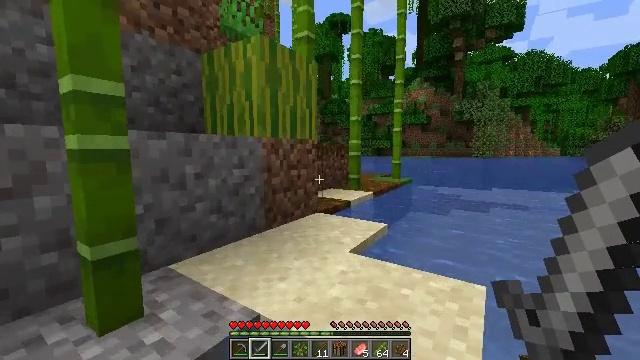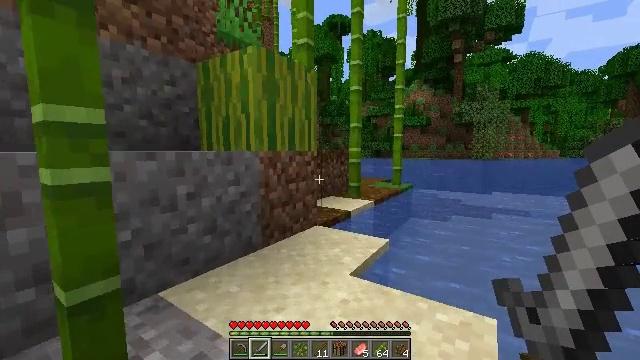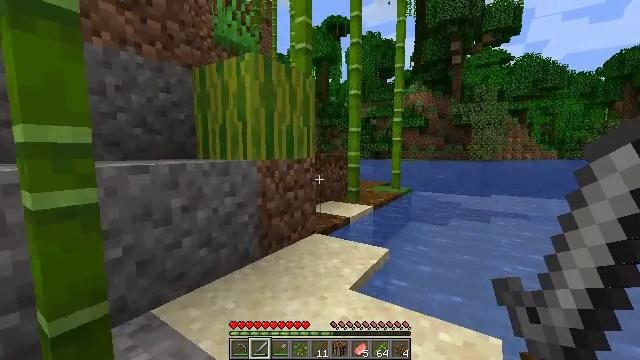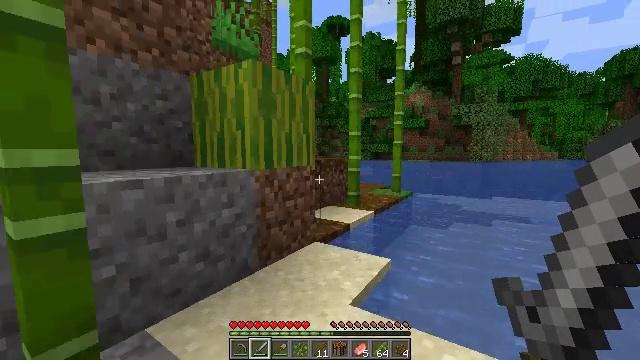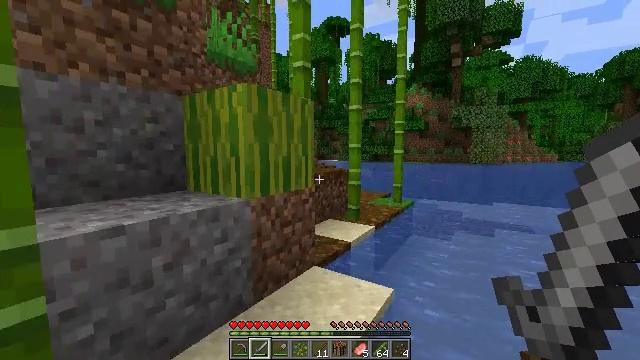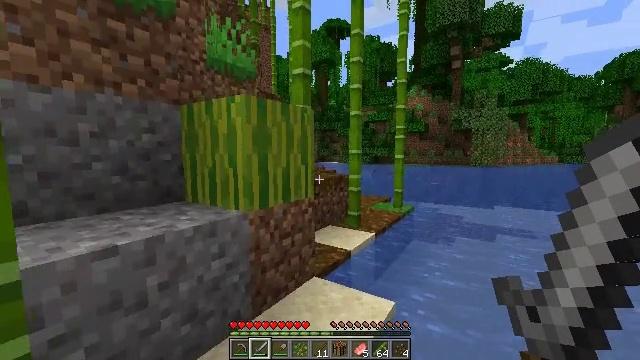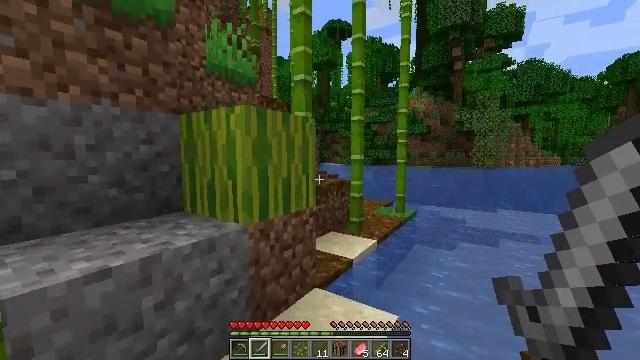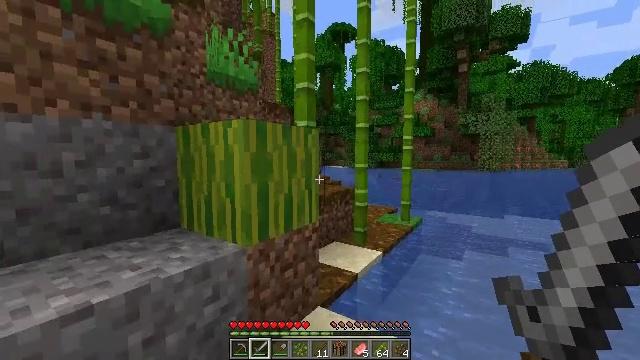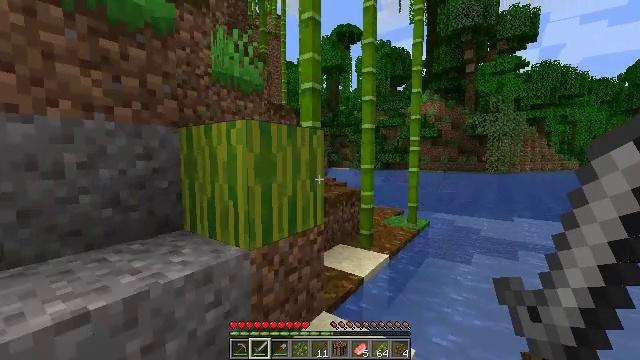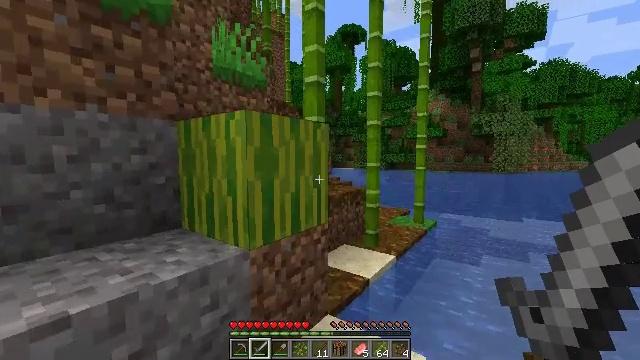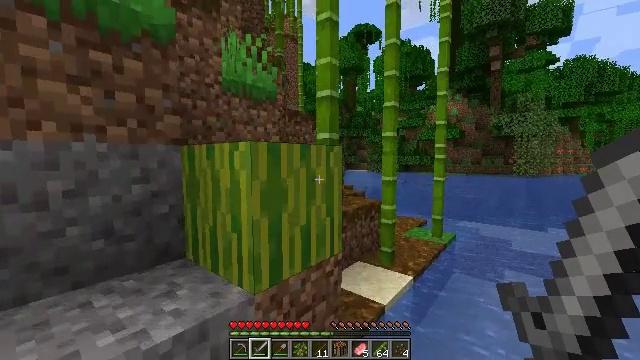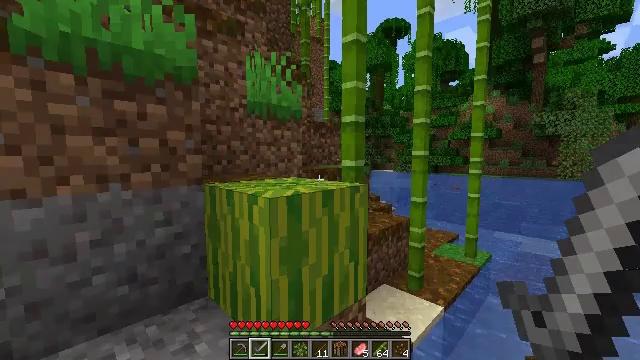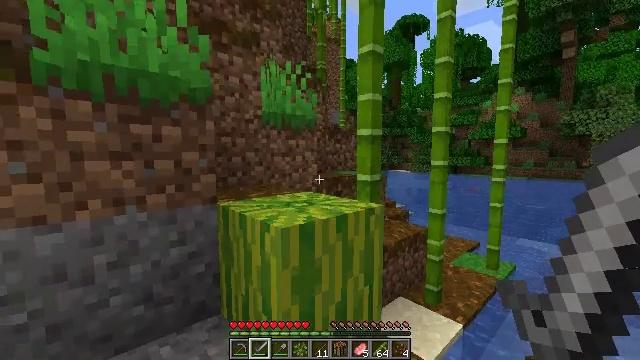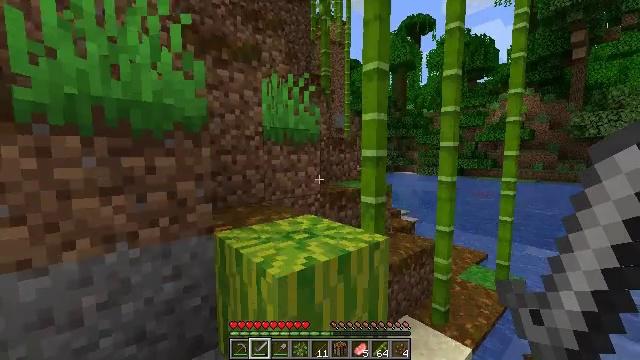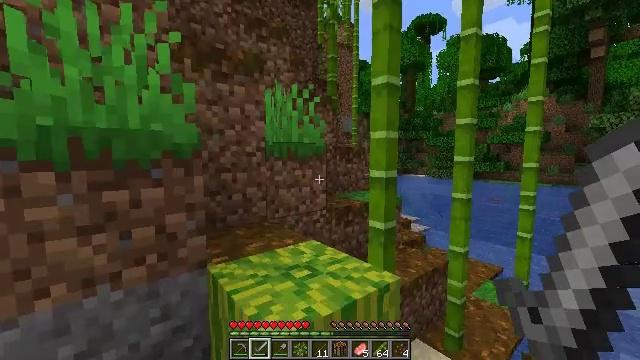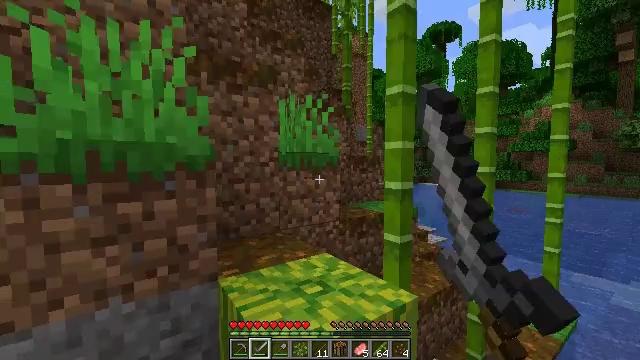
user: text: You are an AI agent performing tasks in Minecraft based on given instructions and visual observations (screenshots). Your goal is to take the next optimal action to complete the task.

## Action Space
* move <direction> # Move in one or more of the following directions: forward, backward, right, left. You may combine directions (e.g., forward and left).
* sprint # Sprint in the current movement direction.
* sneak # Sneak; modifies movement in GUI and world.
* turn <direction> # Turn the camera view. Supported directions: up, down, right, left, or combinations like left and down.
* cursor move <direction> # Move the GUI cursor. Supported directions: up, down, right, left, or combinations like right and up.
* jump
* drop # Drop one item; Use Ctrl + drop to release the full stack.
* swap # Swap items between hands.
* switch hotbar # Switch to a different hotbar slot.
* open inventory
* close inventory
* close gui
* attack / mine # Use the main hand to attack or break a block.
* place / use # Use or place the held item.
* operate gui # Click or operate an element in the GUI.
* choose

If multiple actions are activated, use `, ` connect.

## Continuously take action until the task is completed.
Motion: motion action
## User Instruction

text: Break the melon to get slices.
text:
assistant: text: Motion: move forward, jump
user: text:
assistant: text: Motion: move forward, jump
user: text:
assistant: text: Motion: move forward, jump
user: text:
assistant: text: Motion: move forward, jump
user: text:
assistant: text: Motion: move forward, jump
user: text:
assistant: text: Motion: move forward, jump
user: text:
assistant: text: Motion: move forward, jump
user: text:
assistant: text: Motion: move forward, turn left, jump
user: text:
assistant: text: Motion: move forward, jump
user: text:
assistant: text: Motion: move forward, turn left, jump
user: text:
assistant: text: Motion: move forward, turn left, jump
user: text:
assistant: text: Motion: move forward, turn left, jump
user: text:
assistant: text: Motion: move forward, turn left, jump
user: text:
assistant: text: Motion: turn left, attack / mine
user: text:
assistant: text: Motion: turn left and up, attack / mine
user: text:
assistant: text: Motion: attack / mine
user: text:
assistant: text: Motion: attack / mine
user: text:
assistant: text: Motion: turn left and down, attack / mine
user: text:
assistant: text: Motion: turn left and down, attack / mine
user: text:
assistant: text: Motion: turn left and down, attack / mine
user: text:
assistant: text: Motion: turn down, attack / mine
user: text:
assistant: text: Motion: attack / mine
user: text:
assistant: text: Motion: attack / mine
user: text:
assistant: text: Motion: attack / mine
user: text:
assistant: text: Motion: turn left and up, attack / mine
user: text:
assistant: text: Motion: turn left and up, attack / mine
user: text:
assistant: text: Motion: turn left and up, attack / mine
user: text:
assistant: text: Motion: attack / mine
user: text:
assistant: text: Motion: attack / mine
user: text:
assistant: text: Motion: attack / mine